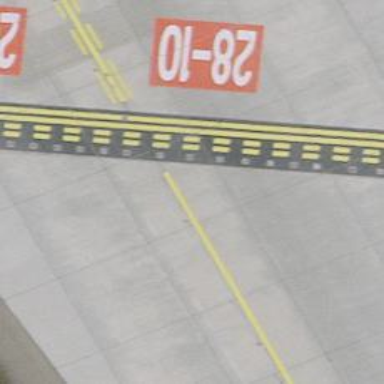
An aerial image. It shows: Runway holding position.